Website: macys
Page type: store-pickup
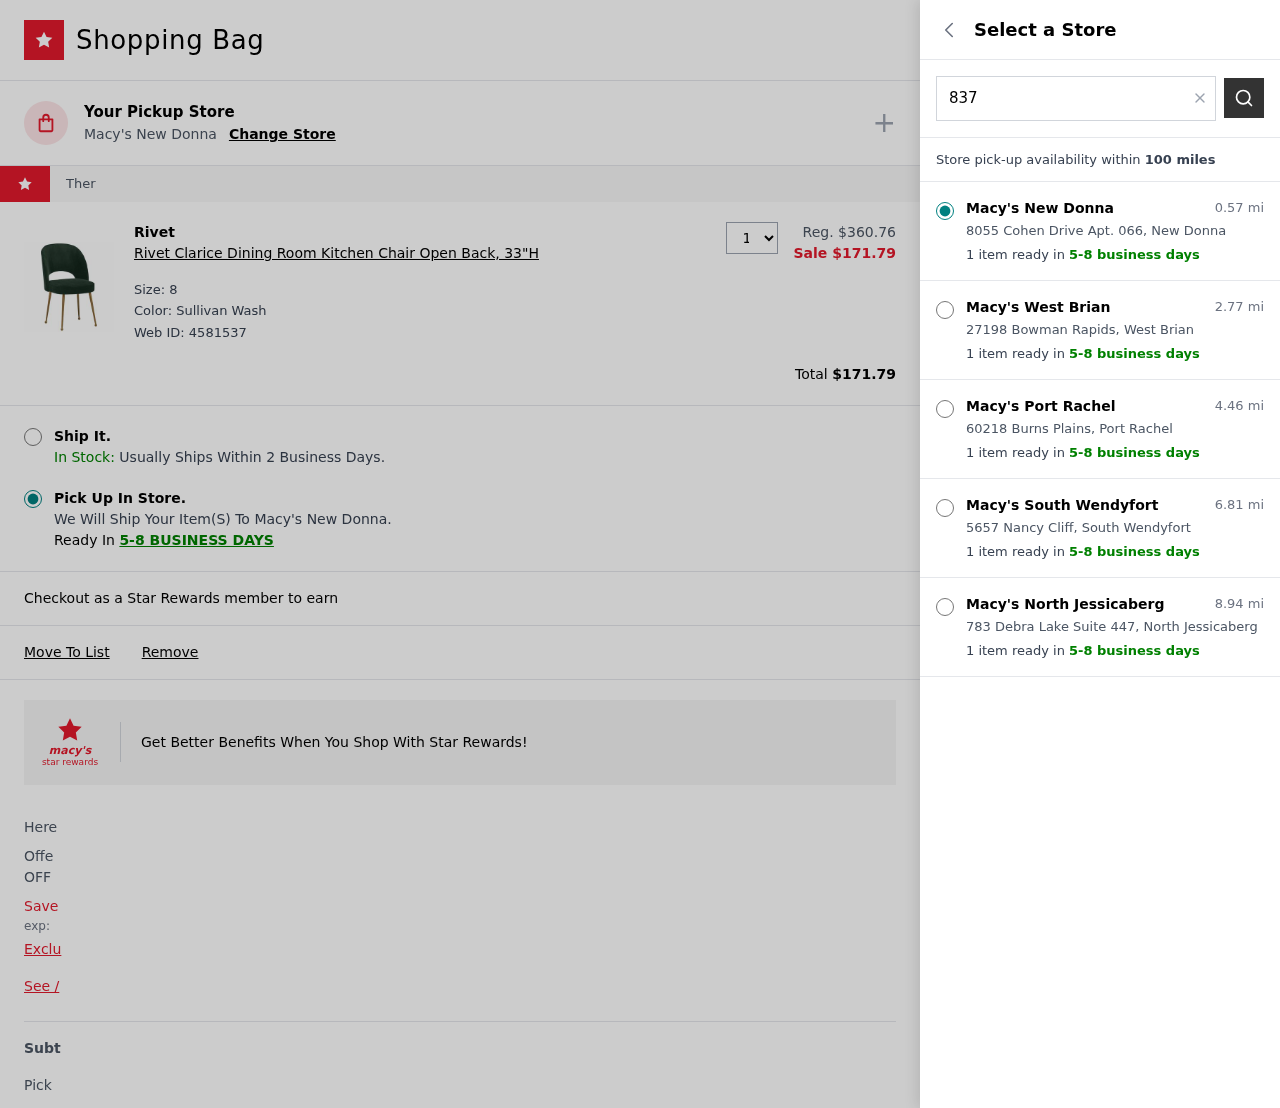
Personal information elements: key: PII_LOCATION1_CITY
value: New Donna
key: PII_LOCATION1_STREET
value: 8055 Cohen Drive Apt. 066
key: PII_LOCATION2_CITY
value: West Brian
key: PII_LOCATION2_STREET
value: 27198 Bowman Rapids
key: PII_LOCATION3_CITY
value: Port Rachel
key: PII_LOCATION3_STREET
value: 60218 Burns Plains
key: PII_LOCATION4_CITY
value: South Wendyfort
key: PII_LOCATION4_STREET
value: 5657 Nancy Cliff
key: PII_LOCATION5_CITY
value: North Jessicaberg
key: PII_LOCATION5_STREET
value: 783 Debra Lake Suite 447
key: PII_POSTCODE
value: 83724
Product elements: key: PRODUCT1_BRAND
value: Rivet
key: PRODUCT1_NAME
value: Rivet Clarice Dining Room Kitchen Chair Open Back, 33"H
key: PRODUCT1_PRICE
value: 171.79
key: PRODUCT1_QUANTITY
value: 1
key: PRODUCT1_ORIGINAL_PRICE
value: $360.76
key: PRODUCT1_WEB_ID
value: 4581537
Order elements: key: ORDER_TOTAL
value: $171.79
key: ORDER_DELIVERY_DATE
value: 5-8 business days
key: ORDER_DELIVERY_DATE
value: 5-8 BUSINESS DAYS
Search elements: key: SEARCH_LOCATION
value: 83724